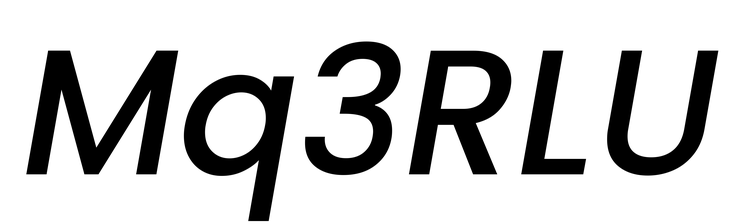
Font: Poppins-MediumItalic